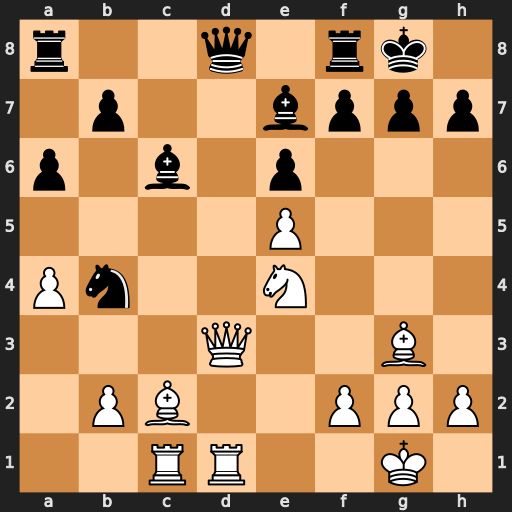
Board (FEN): r2q1rk1/1p2bppp/p1b1p3/4P3/Pn2N3/3Q2B1/1PB2PPP/2RR2K1
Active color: w
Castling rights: -
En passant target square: -
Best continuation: Nf6+ Kh8 Qxh7#